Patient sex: F
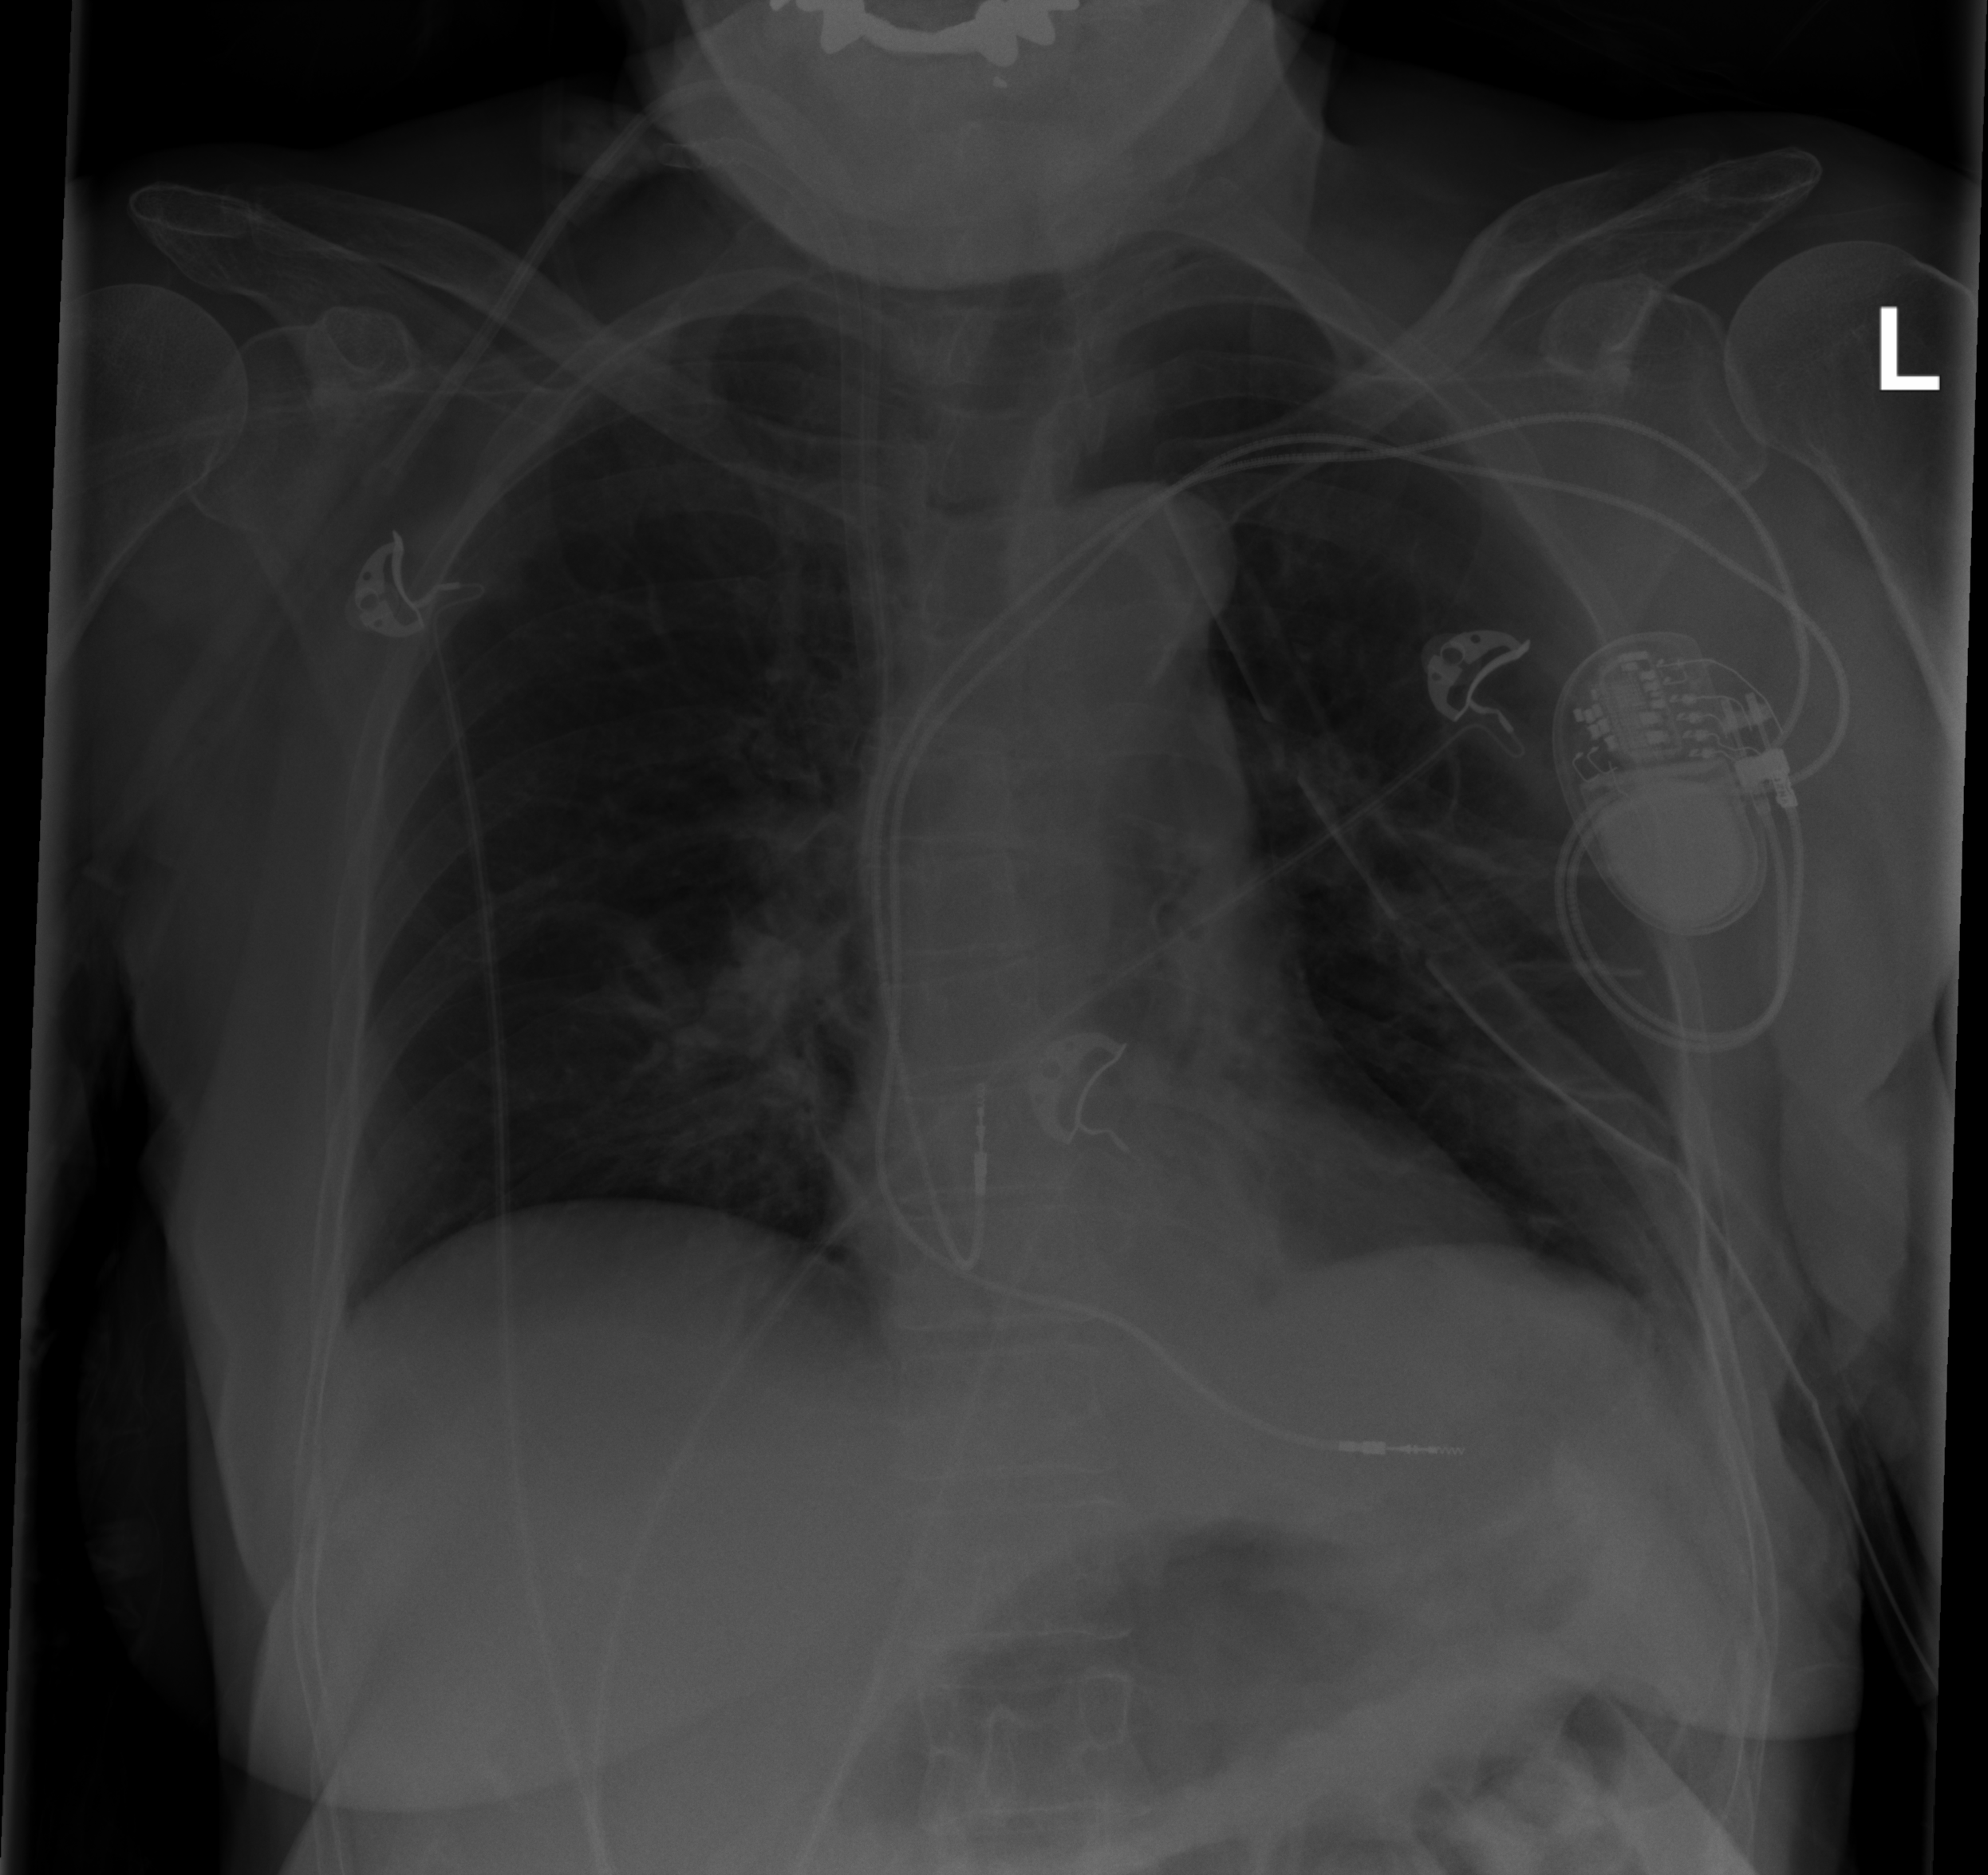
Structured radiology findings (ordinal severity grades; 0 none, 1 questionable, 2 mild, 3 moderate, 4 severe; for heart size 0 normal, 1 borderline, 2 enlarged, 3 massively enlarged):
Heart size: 0
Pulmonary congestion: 0
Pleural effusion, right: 0
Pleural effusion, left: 2
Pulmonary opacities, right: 0
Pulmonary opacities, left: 0
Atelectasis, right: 0
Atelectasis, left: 2